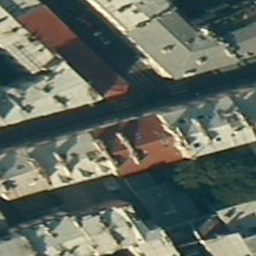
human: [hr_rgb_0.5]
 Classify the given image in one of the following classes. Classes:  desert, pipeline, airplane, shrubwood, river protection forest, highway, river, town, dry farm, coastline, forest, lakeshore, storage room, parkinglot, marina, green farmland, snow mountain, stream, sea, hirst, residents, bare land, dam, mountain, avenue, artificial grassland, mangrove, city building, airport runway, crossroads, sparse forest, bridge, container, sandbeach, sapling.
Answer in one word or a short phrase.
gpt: city building